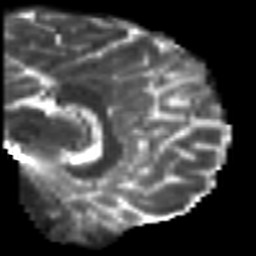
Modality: T2w
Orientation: sagittal
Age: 20
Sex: male
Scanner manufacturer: siemens
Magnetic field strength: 3 T
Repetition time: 7 s
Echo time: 0.0926 s